Question:
Hi,
I am trying to achieve a similar screen to the one attached here using codename one. Its such that when a question is clicked, the answer drops down beneath it. The text would also have proper line breaks as it fills the screen width.
Is there any component I can use in achieving this using codename one?
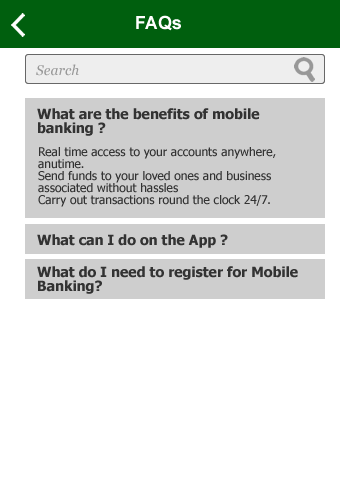
Answer: I would suggest using the 'Tree' component and setting the icons to null explicitly. This should work reasonably well for something like that and include the animation etc.